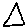
Label: triangle